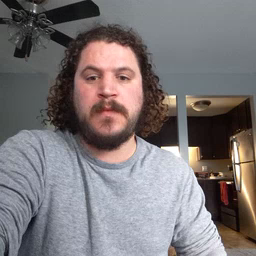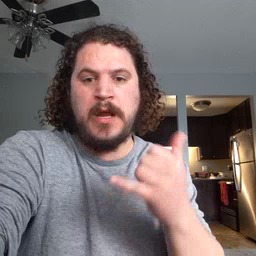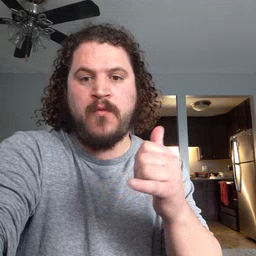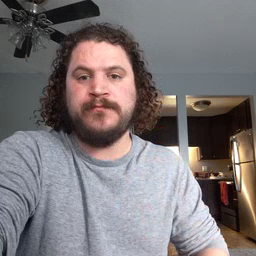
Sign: yellow